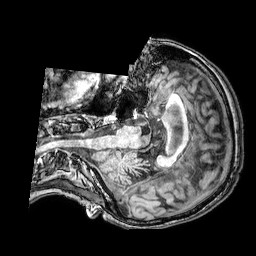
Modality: T1w
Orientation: axial
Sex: female
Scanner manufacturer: philips
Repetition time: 0.008207 s
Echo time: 0.00377 s